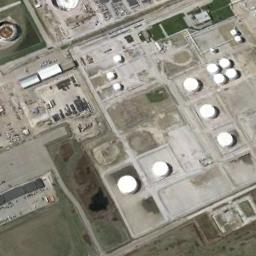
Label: storage_tank